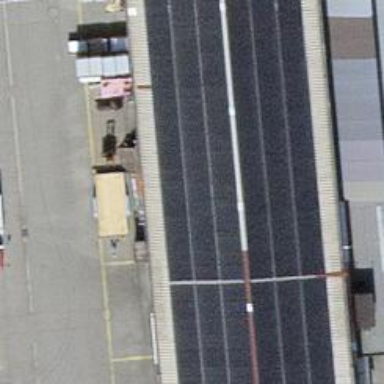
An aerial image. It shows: Solar power generator utilizing photovoltaic technology with solar photovoltaic panels.